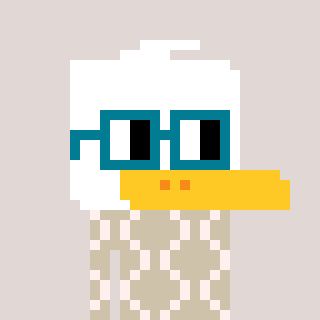
a pixel art character with square dark green glasses, a duck-shaped head and a bege-colored body on a warm background